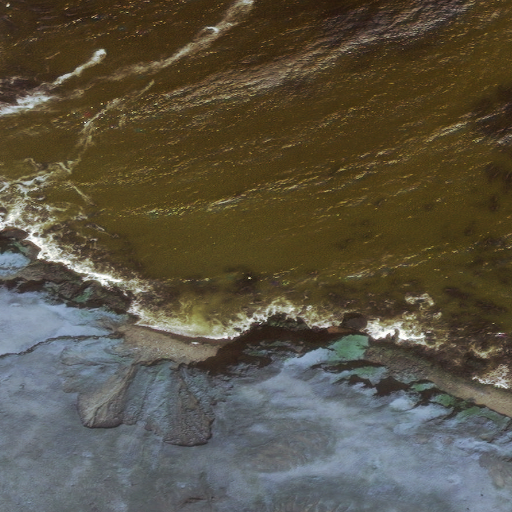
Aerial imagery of mountain in Alaska named Latch Hill containing only unknown